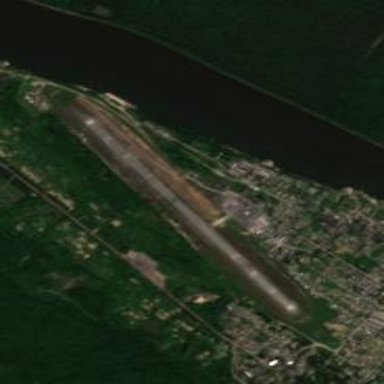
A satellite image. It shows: View of runway in airport.